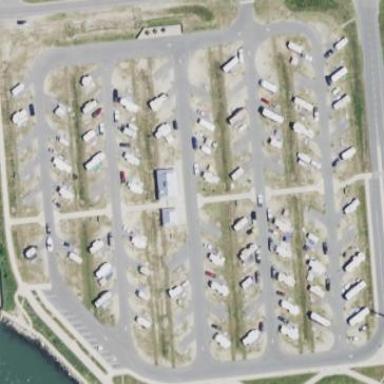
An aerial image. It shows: Caravan site for tourism.